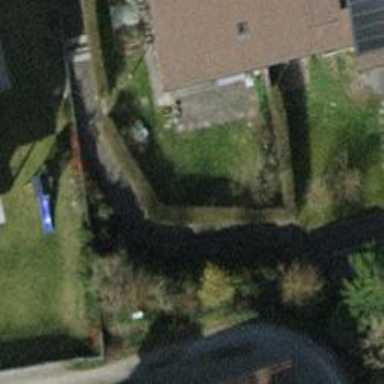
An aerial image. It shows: Hedge acting as barrier.